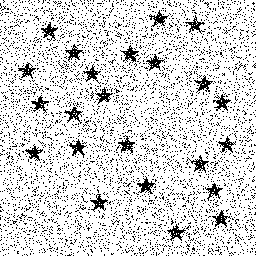
Squares: 0
Triangles: 0
Stars: 23
Total shapes: 23